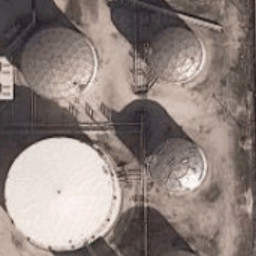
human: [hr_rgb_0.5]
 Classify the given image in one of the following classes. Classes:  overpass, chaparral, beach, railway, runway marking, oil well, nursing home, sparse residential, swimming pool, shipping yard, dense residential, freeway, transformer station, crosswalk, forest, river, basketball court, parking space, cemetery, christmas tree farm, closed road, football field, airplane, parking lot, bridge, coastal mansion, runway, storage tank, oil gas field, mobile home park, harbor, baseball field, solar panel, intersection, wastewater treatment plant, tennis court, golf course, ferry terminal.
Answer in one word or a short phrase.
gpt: storage tank